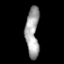
Tissue: prostate
Cell type: Fibroblasts
Senescence score: 0.7008
Nuclear area (px): 656
Mean DAPI intensity: 161.053